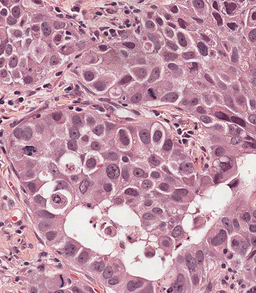
Tumor epithelial tissue: yes
Tumor-associated stroma tissue: yes
Normal tissue: no